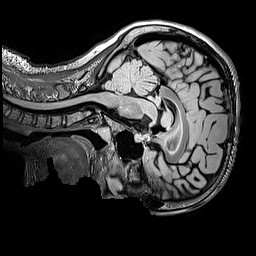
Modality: FLAIR
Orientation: sagittal
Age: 11
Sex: female
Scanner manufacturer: siemens
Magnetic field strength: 3 T
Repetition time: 5 s
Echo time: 0.388 s